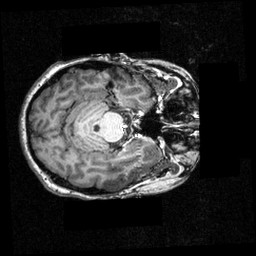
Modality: T1w
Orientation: axial
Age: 28
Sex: female
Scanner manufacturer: siemens
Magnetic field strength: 3.951 T
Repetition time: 1.5 s
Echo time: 0.00335 s